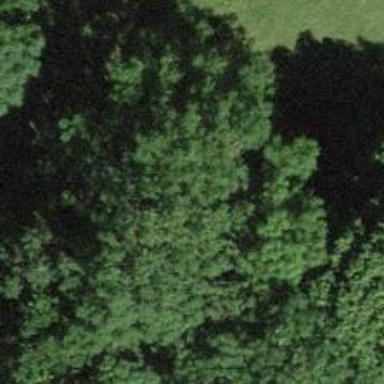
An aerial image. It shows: Row of trees in natural setting.